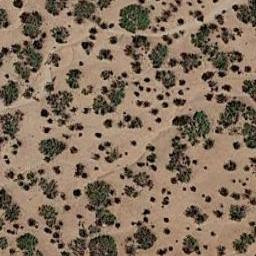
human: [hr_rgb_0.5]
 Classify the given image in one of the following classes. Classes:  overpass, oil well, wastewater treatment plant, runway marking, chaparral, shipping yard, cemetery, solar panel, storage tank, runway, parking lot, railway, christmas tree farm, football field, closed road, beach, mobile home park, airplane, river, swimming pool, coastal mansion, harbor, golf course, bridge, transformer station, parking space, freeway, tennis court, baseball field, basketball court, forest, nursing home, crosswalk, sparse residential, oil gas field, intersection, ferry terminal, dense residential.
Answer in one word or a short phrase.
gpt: chaparral